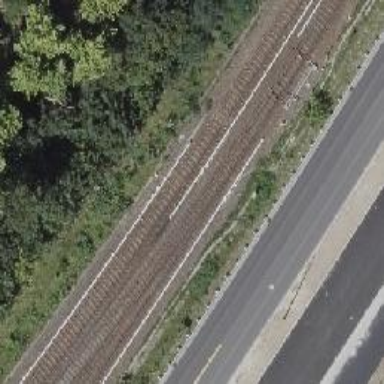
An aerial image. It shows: Railway signal.